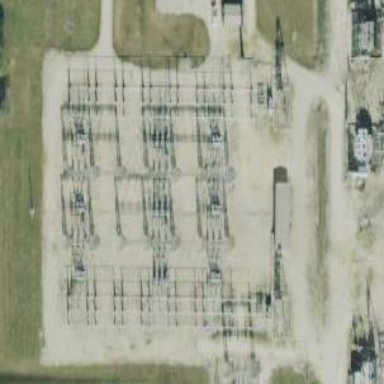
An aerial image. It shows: Switch used for power control.